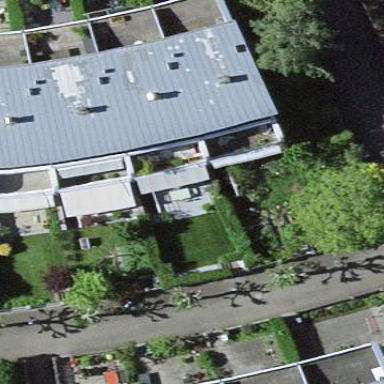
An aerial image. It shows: Flat roof terrace building.